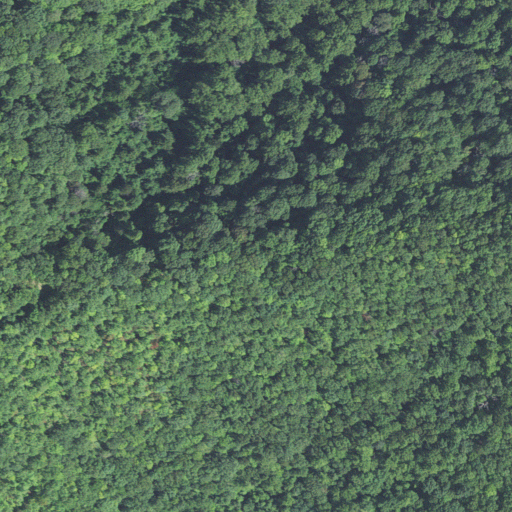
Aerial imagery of gap in North Carolina named Kirkland Gap containing deciduous forest and mixed forest